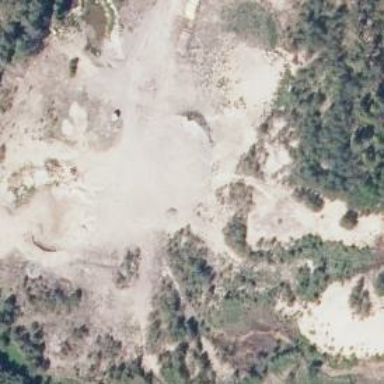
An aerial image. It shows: Quarry area.